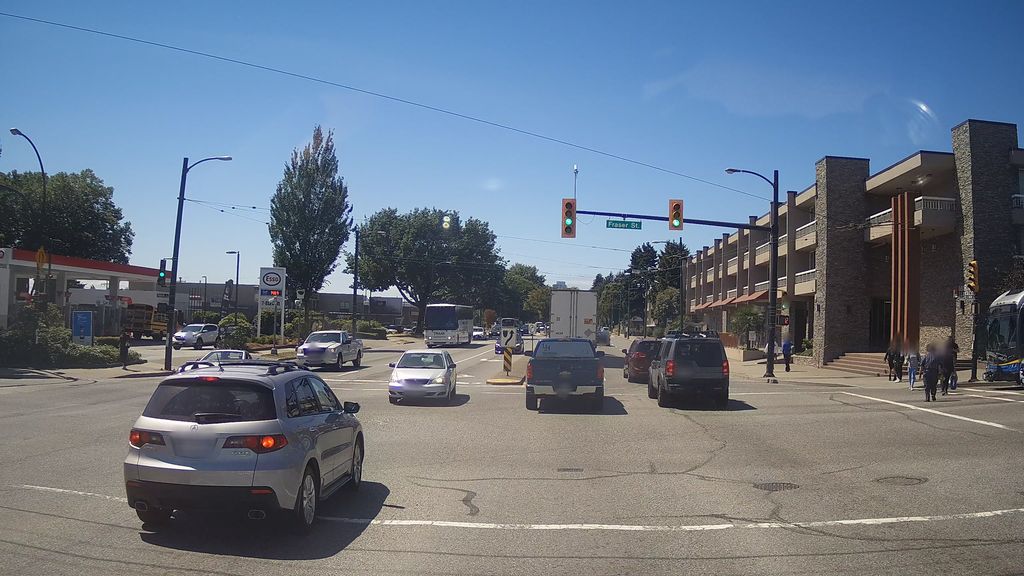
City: vancouver